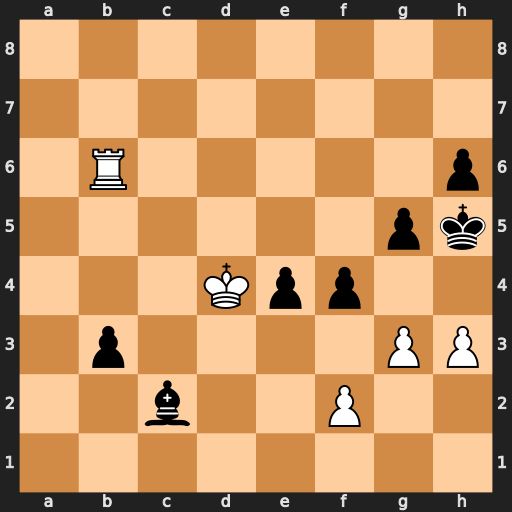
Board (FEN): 8/8/1R5p/6pk/3Kpp2/1p4PP/2b2P2/8
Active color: w
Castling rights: -
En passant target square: -
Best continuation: g4+ Kh4 Rxh6#